Question: I have successfully added a data set for the CKAN site. It enables to preview the data set as well.
Below is the URL for the data set
'''
testckan.com:5000/dataset/my-data1/resource/4c2647ca-a4ab-4d20-8119-5c3da9d4ae14
'''
By adding 'api/rest/' to the URL as below enables to expose data sets as a JSON service.
'''
testckan.com:5000/api/rest/dataset/my-data1/resource/4c2647ca-a4ab-4d20-8119-5c3da9d4ae14
'''
All I want to do is add an button so that user can view the data set as a JSON rather than typing it in the URL which is not user friendly.
I have seen similar button in the
'''
http://data.gov.uk/dataset/bona-vacantia-estates-advertisements
'''
under API & APPS. Please see the image below.

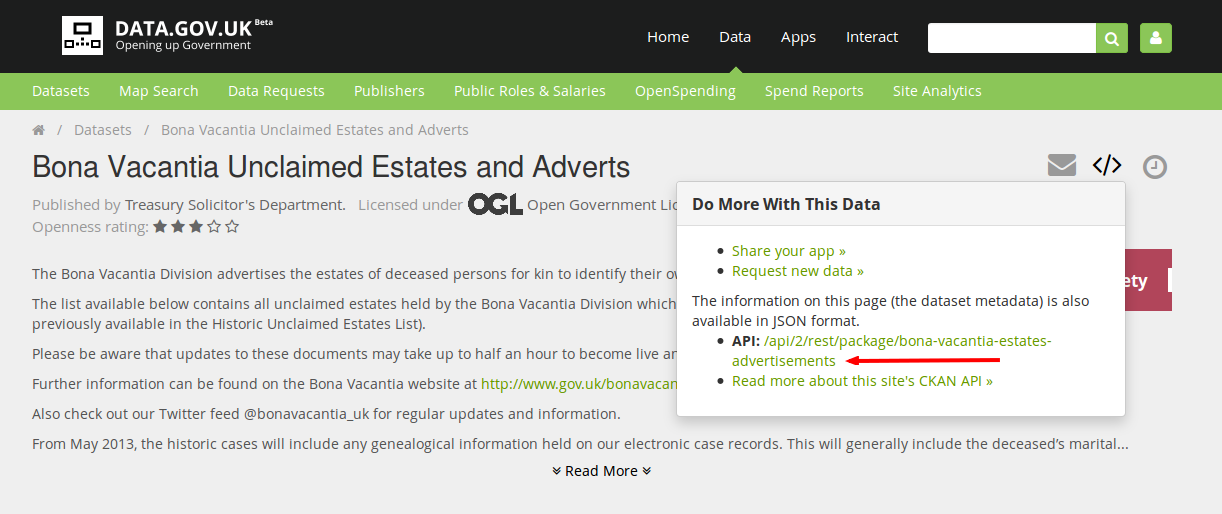
Answer: You will have to modify the front-end templating for the package (aka dataset) view. You can either add this change to your own copy of CKAN source code, or like Hendrik mentioned and data.gov.uk people have done, create a <URL> to modify the templates.
Your example of the feature is implemented for the data.gov.uk site which is open source and available in <URL>:
'''
<b>API: </b><a href="${h.url_for(controller='api', register='package', action='show', id=c.pkg.name, ver='2')}">
${h.url_for(controller='api', register='package', action='show', id=c.pkg.name, ver='2')}
</a>
'''
The <URL> is from the ckan.lib.helpers module which "is available for templates as 'h'" according to the CKAN docs, so you should be able to use it directly in the template as in the code above.